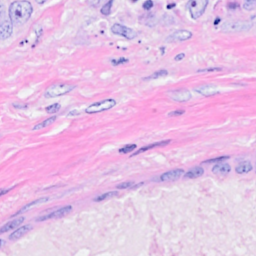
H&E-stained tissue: Breast